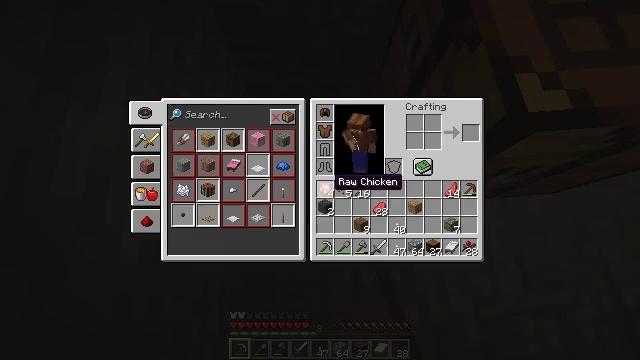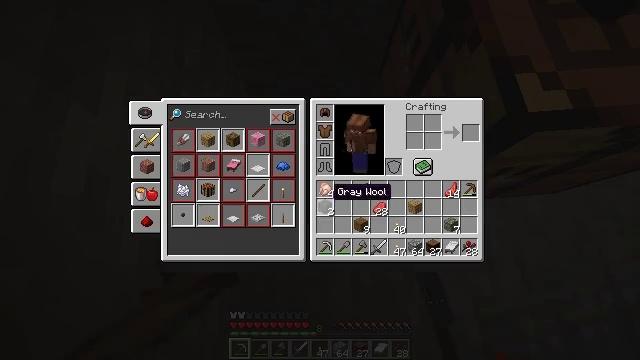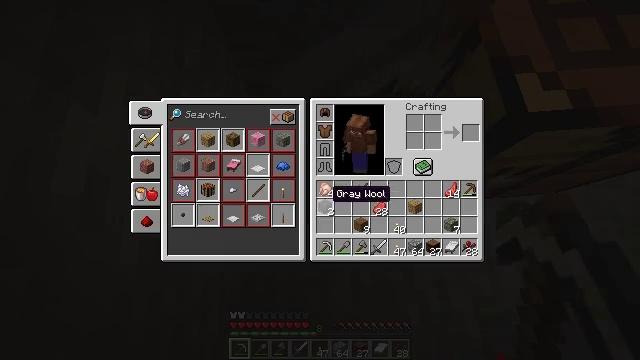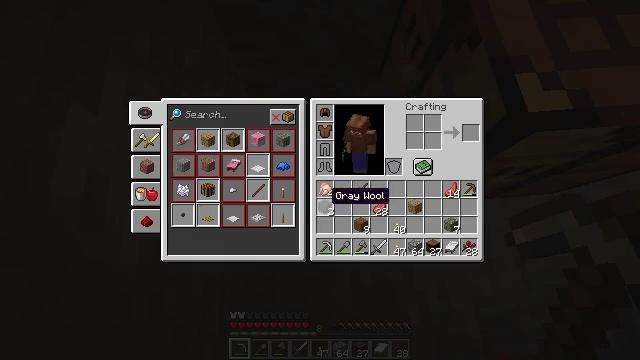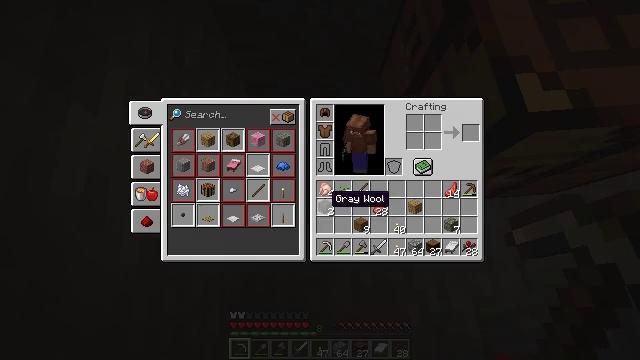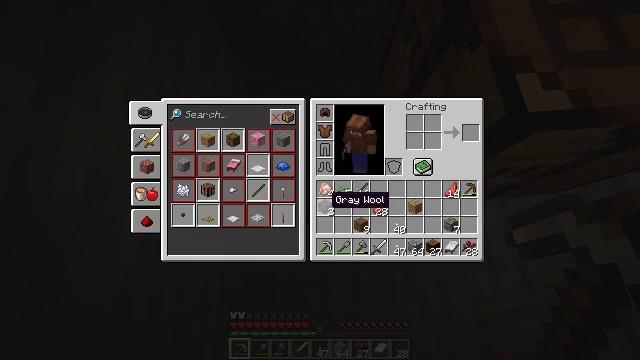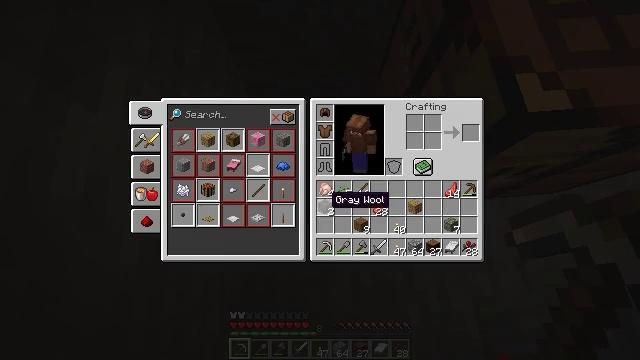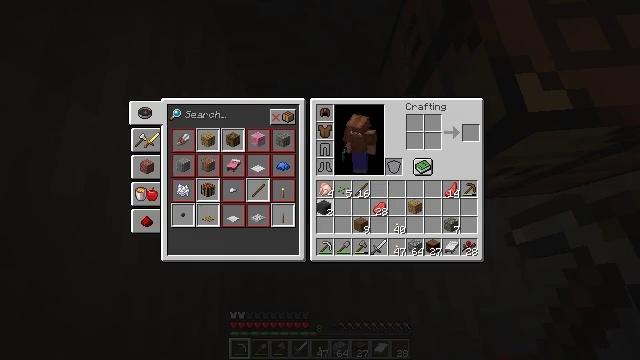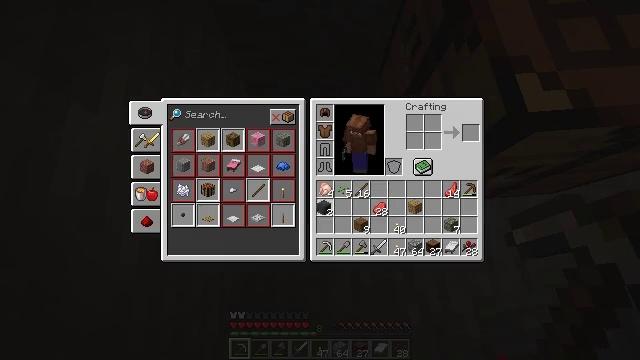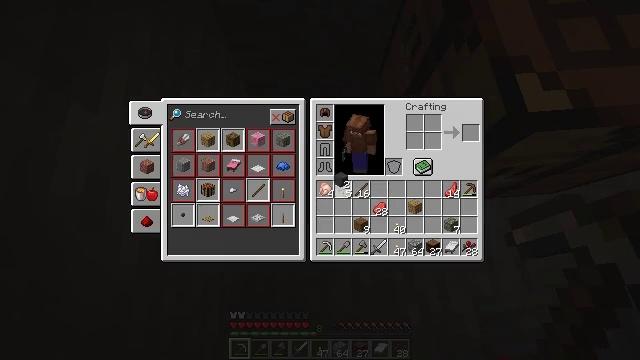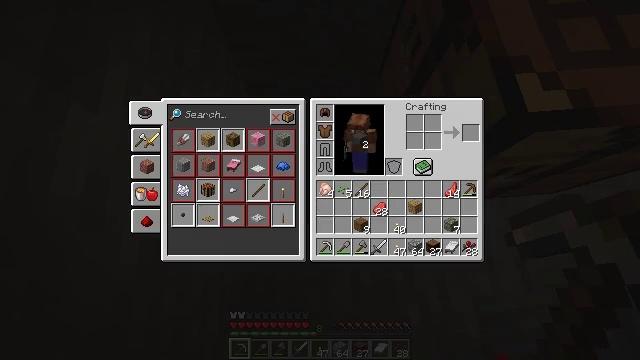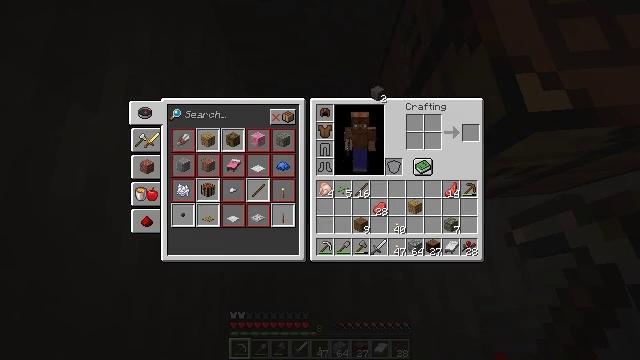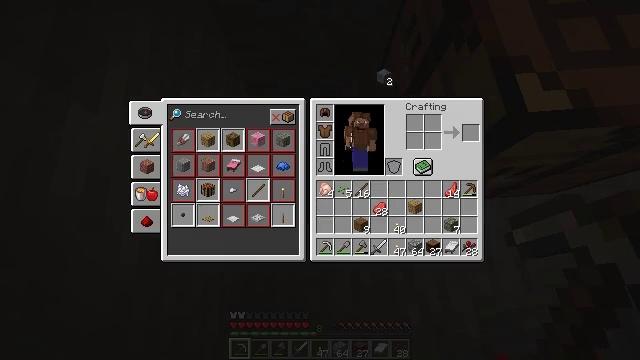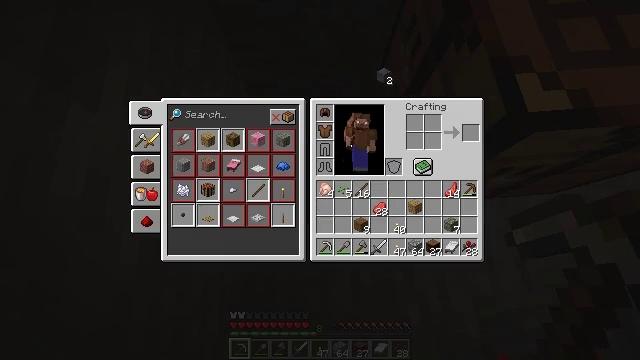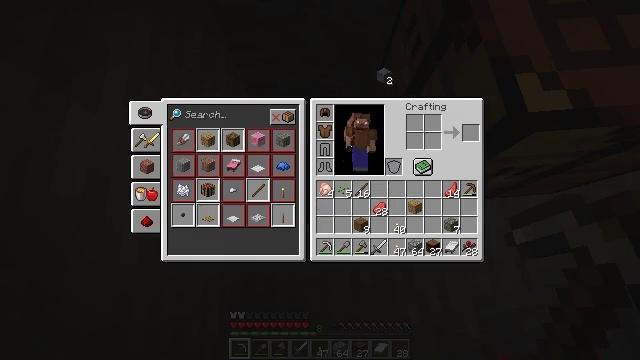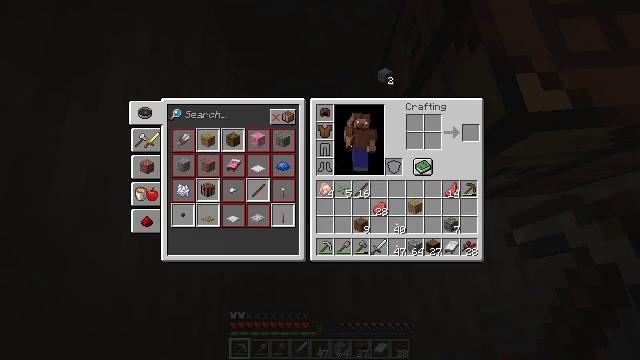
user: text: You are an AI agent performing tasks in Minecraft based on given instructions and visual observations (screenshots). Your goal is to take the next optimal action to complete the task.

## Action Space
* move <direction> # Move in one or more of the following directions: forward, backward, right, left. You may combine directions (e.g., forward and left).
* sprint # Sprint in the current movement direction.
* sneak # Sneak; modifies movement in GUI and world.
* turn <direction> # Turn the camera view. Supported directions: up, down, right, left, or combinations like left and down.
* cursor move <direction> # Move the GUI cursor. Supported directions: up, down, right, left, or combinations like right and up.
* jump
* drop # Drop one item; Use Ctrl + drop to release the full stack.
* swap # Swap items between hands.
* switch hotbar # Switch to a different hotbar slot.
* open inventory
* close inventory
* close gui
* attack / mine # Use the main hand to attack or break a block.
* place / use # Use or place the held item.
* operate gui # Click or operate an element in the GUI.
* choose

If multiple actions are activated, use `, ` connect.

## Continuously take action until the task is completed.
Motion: motion action
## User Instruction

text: Drop a gray wool.
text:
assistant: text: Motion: cursor move down, open gui
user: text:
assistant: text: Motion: no_op
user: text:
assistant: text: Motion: no_op
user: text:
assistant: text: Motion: no_op
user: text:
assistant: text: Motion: no_op
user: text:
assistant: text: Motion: no_op
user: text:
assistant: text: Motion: operate gui
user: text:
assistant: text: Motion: operate gui
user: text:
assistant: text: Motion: cursor move right and up, operate gui
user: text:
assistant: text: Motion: cursor move right and up
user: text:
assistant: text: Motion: cursor move right and up
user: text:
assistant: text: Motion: cursor move up
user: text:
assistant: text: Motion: operate gui
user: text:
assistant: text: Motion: operate gui
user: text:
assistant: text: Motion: operate gui
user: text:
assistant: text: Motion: cursor move down
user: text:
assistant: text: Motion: cursor move left and down
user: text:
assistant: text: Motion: cursor move left and down
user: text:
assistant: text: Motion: cursor move left and down
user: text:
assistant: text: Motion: cursor move down
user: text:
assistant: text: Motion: no_op